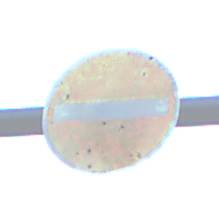
Verkehrszeichen: VerbotDerEinfahrt
Umgebung: Outdoor, Nature
Tageszeit: SunriseSunset
Wetter: Clear
Licht: Natural
Jahreszeit: NotSpecified
Kontrast: HighContrast